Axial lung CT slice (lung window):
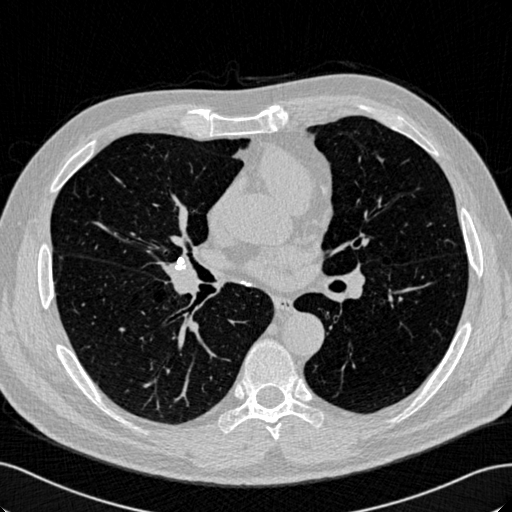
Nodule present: no